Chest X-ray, AP view. Patient: 42 years old, sex M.
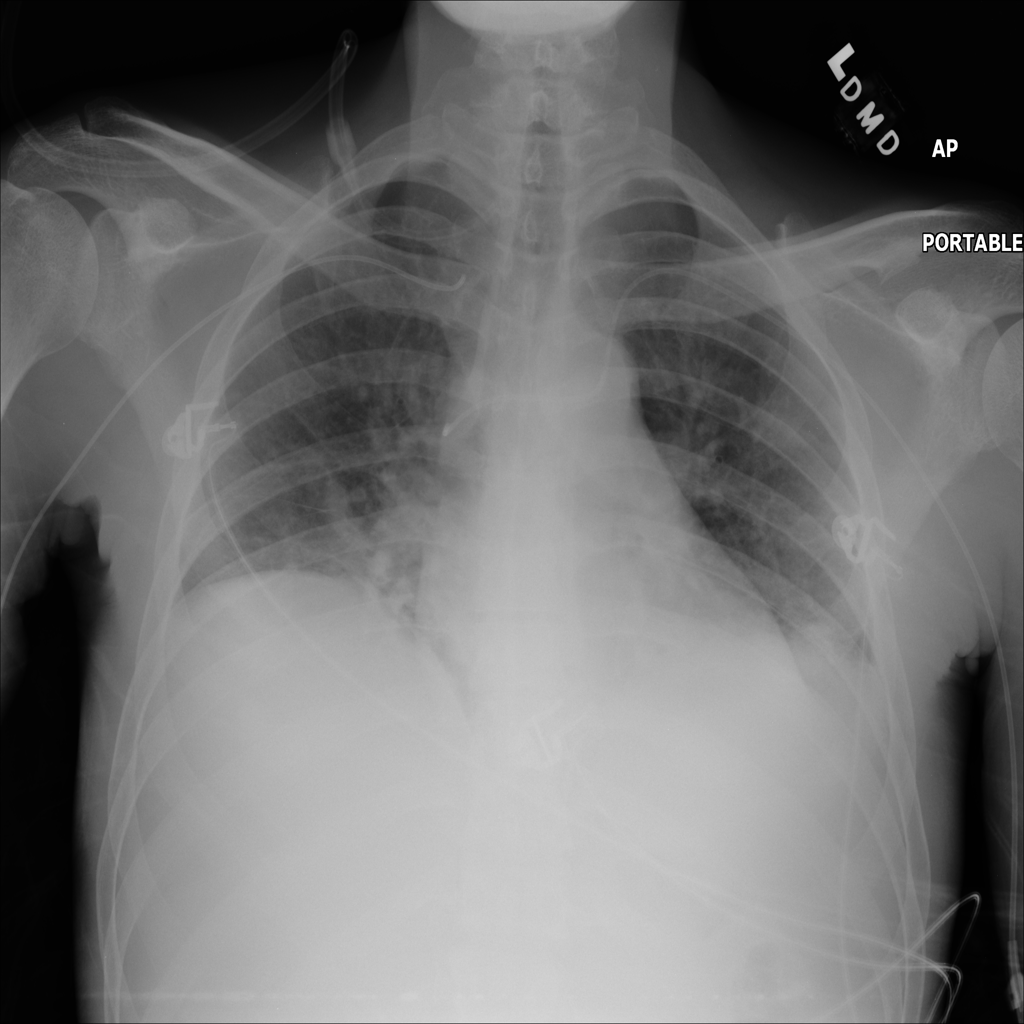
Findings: No Finding